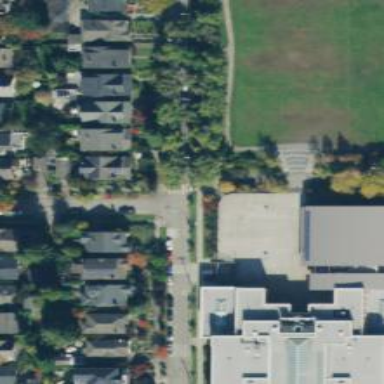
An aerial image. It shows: Residential road with separate sidewalk.